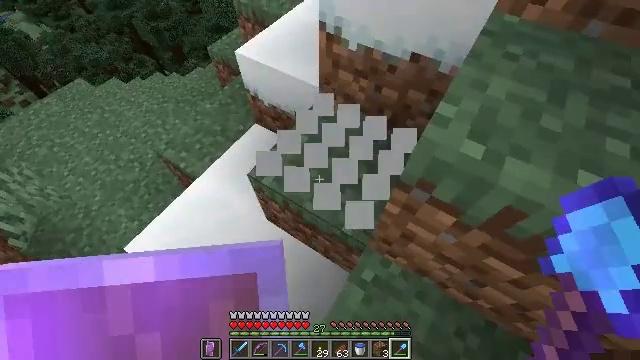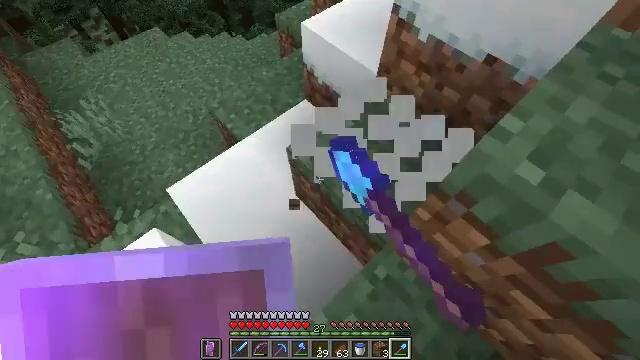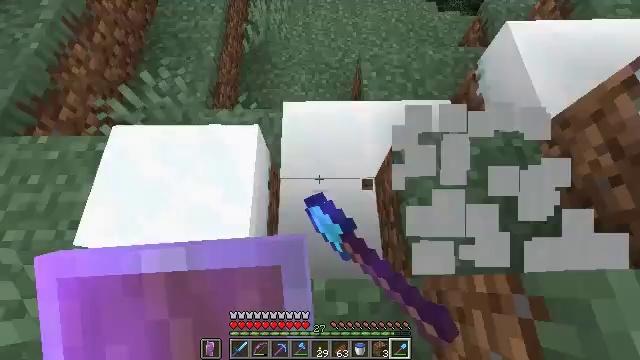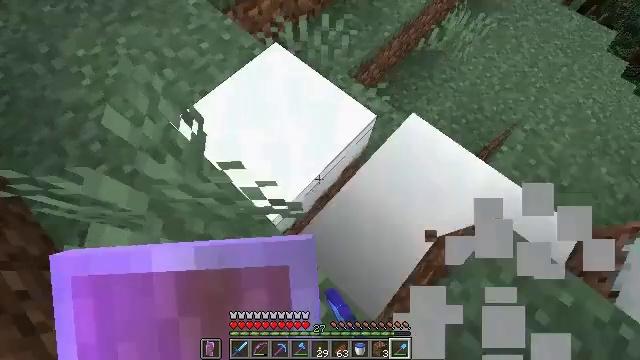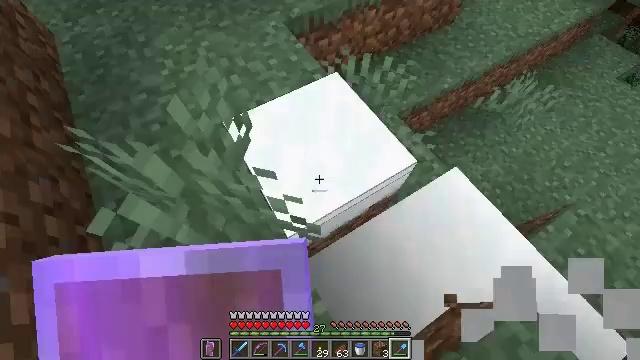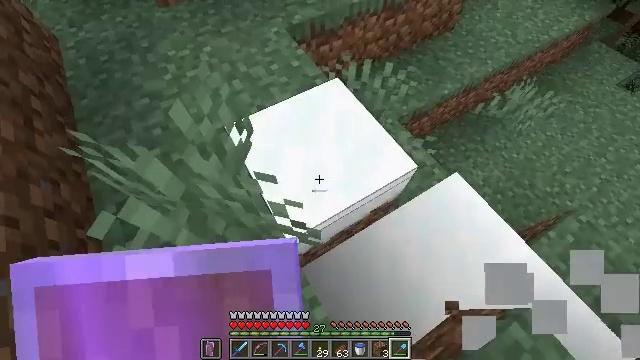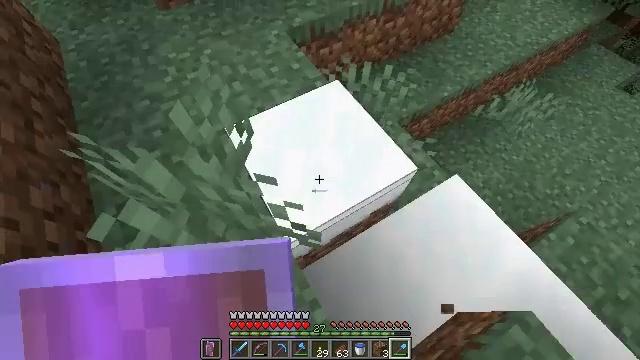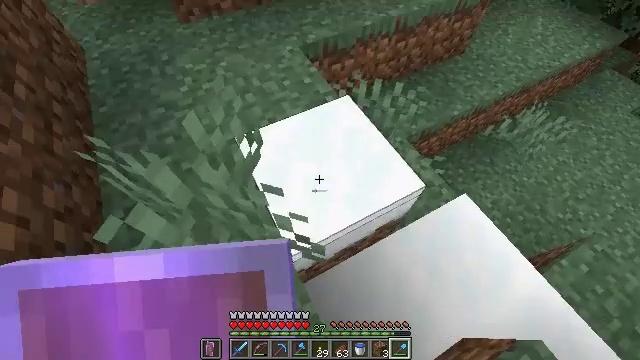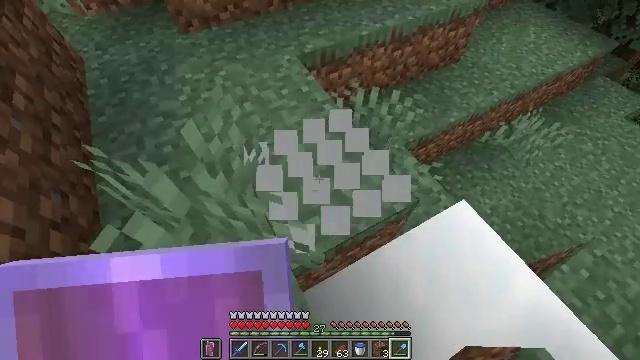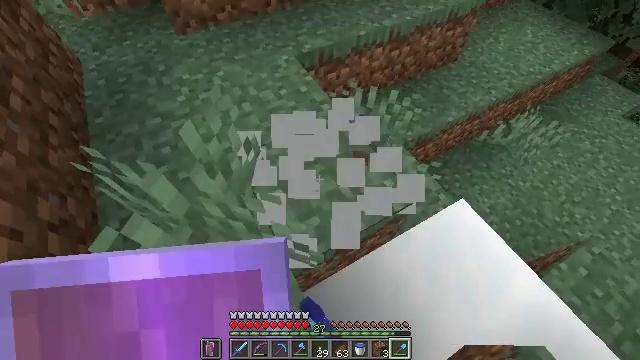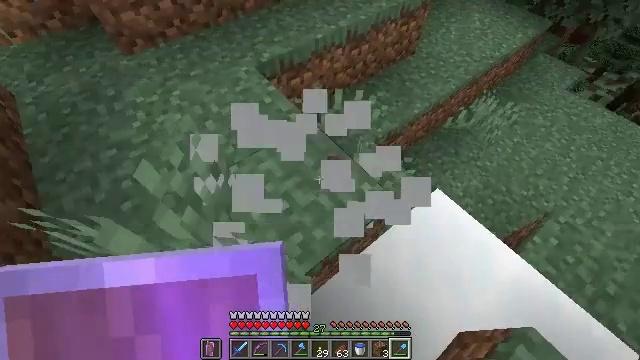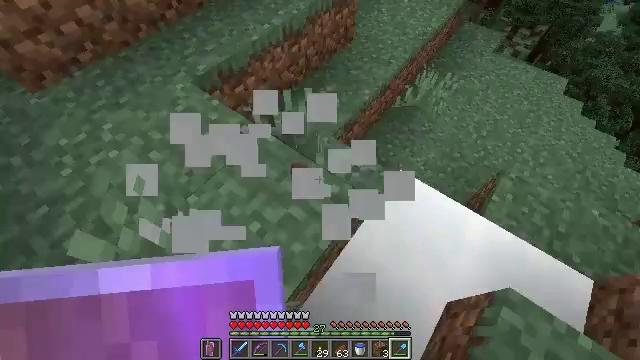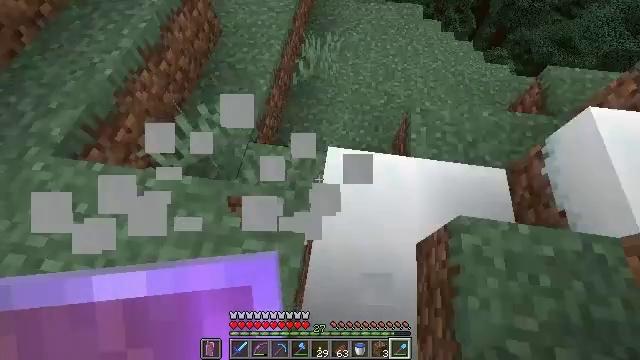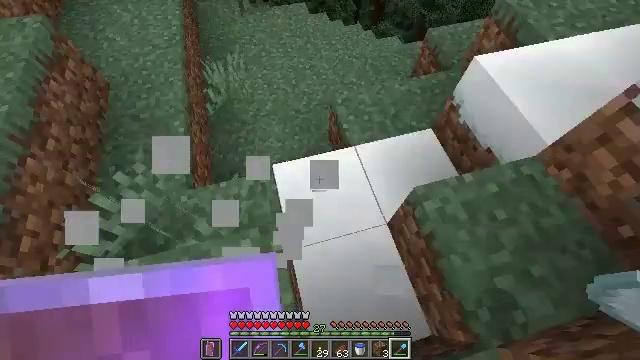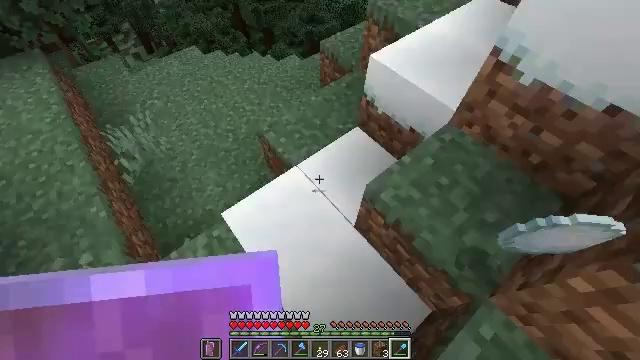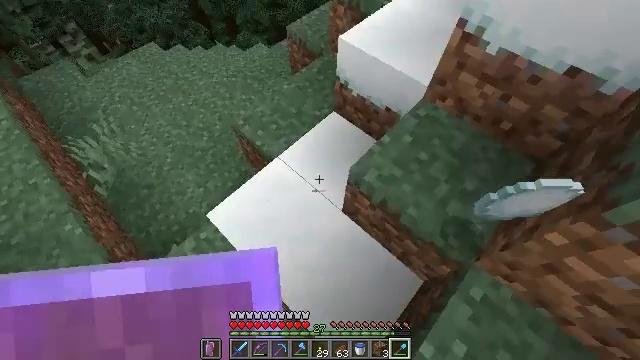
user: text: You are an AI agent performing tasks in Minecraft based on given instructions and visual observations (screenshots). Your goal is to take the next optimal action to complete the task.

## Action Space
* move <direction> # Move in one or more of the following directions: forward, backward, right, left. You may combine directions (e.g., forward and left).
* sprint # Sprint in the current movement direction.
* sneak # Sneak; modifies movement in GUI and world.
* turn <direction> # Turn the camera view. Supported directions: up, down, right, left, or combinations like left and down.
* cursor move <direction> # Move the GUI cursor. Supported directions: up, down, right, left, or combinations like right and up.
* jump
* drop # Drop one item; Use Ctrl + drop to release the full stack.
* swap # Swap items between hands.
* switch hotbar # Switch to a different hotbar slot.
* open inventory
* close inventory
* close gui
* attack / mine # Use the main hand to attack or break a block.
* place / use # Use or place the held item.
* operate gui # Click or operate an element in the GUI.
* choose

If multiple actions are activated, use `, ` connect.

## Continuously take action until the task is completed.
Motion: motion action
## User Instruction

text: Gather snow with a shovel.
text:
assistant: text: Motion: turn left and down, attack / mine
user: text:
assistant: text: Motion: turn left and down
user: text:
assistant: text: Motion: turn left and down
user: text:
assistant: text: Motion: turn left and up
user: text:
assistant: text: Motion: turn up
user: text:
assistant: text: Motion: no_op
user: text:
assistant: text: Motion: turn left and up
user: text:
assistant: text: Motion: turn up, attack / mine
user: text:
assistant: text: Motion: attack / mine
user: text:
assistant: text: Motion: move forward, turn right
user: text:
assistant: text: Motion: move forward, turn right and down
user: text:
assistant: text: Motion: move forward, turn right and down
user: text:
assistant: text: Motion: turn right
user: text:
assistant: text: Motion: turn right and up
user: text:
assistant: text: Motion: turn right and down
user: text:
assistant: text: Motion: turn right and down
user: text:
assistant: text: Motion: turn right and down
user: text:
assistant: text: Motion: turn right and up
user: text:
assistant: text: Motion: turn right, attack / mine
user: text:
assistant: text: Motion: attack / mine
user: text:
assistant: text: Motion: turn left
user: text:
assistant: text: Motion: turn left and up
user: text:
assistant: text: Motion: turn left and up
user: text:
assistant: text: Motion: attack / mine
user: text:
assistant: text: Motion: attack / mine
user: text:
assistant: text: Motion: move forward
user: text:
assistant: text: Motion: move forward and move left
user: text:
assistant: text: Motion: move forward and move left, turn right
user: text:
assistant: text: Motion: no_op